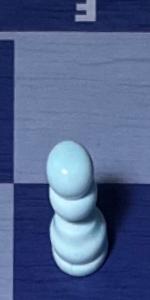
Label: Pawn_White